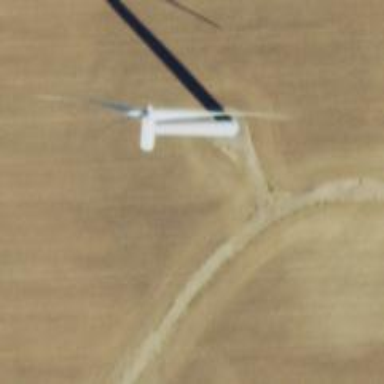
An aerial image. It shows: Wind generator in the form of horizontal axis wind turbine.